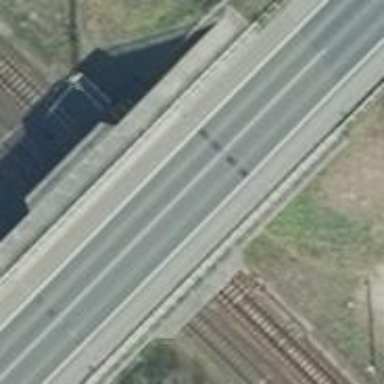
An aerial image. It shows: Railway track with contact lines for electrification.